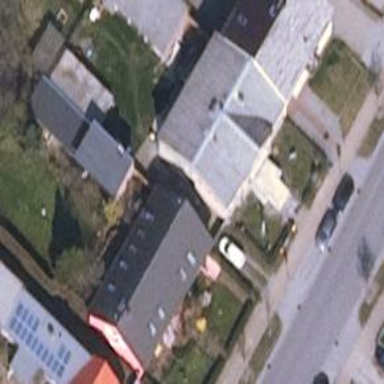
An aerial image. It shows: Restaurant.